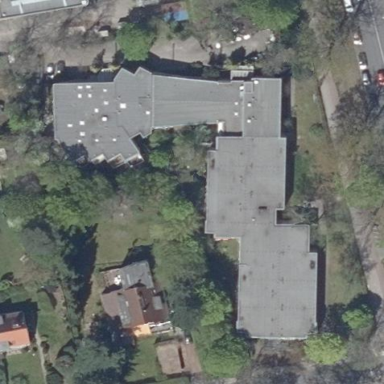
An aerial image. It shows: Nursing home.